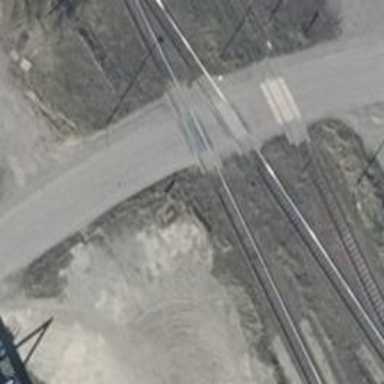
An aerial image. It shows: Level crossing along the railway.